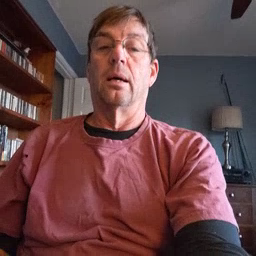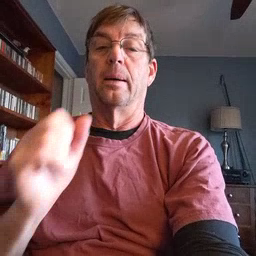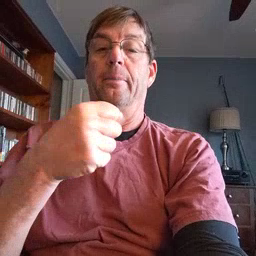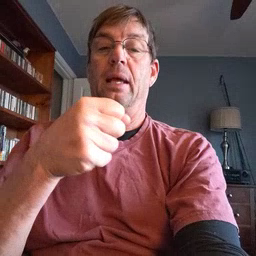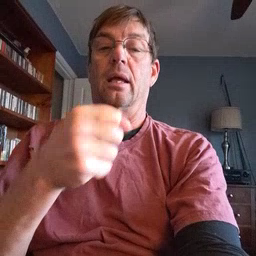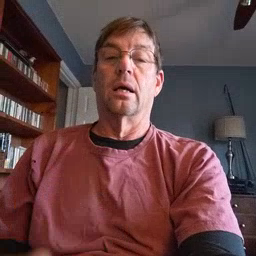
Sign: make